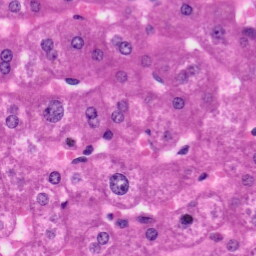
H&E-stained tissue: Liver